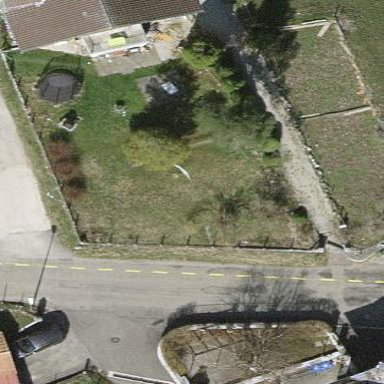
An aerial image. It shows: Residential garden.